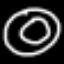
Label: donut